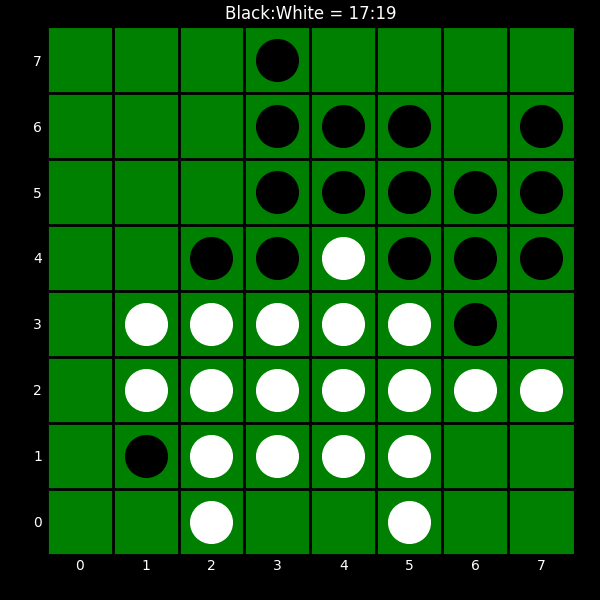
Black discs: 17
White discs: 19